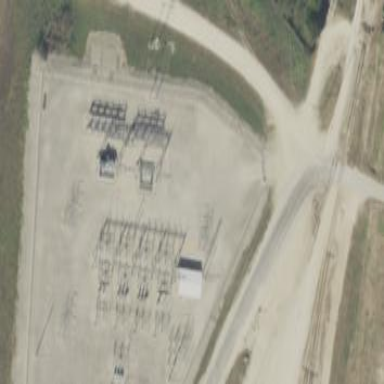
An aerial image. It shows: Outdoor distribution-level power substation enclosed by fence.